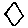
Label: hexagon